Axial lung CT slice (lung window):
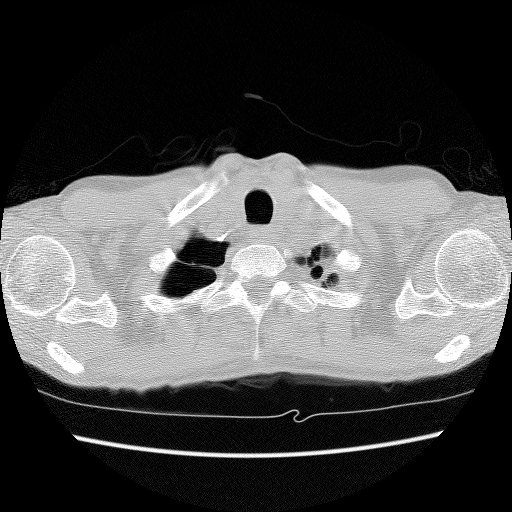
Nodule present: no